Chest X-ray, PA view. Patient: 37 years old, sex M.
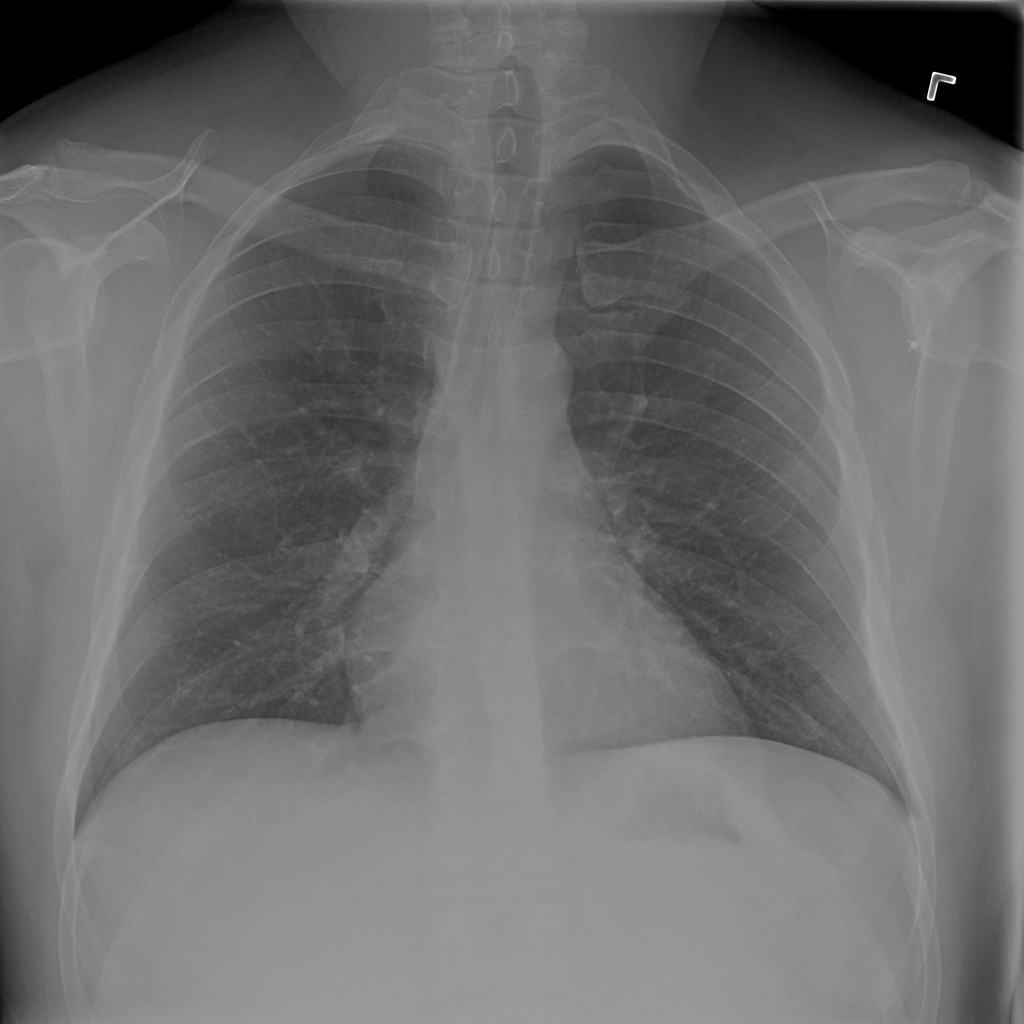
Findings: No Finding